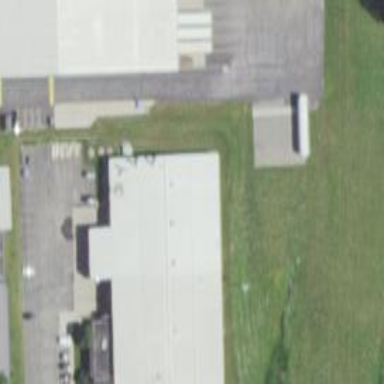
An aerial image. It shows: Industrial building.